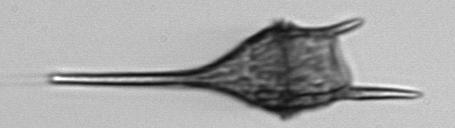
Label: Tripos_lineatus